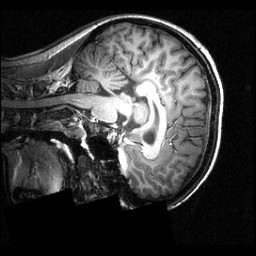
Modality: T1w
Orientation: sagittal
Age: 21
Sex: female
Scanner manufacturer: siemens
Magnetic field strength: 3.951 T
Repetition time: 1.5 s
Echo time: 0.00335 s